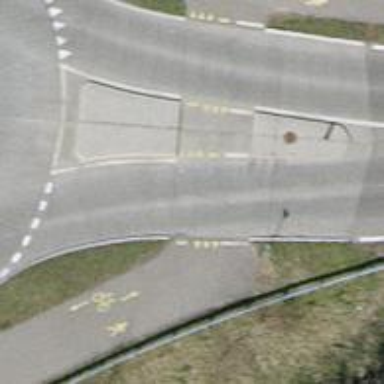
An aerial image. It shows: Crossing on cycleway.